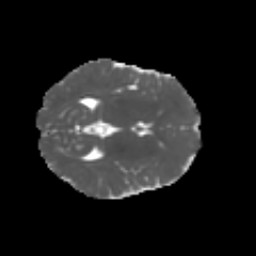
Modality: MD
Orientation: axial
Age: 6
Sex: female
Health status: healthy